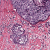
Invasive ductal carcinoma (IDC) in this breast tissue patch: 0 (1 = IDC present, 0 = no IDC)